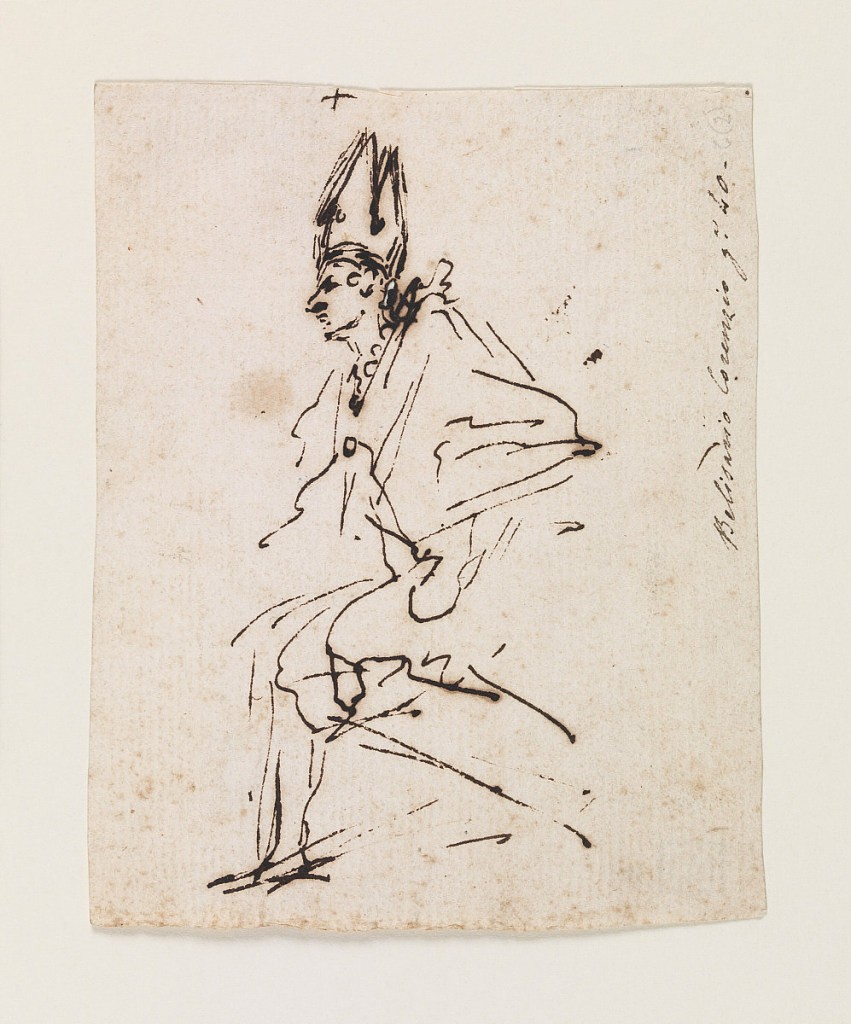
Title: Study of a Seated Bishop
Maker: Belisario Corenzio, Italian, active 1590–1646
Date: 17th century
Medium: Pen and brown ink; verso: red chalk on cream laid paper
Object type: Drawing
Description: Vertically oriented; in pontifical attire, turned toward left. Above is a cross which leads to the assumption that this project was chosen to be executed. At the reverse is part of a red crayon drawing. "g 60" written horizontally, above at the right edge.